Field crop: tomato
Growth stage: 1
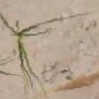
Species: cyperus